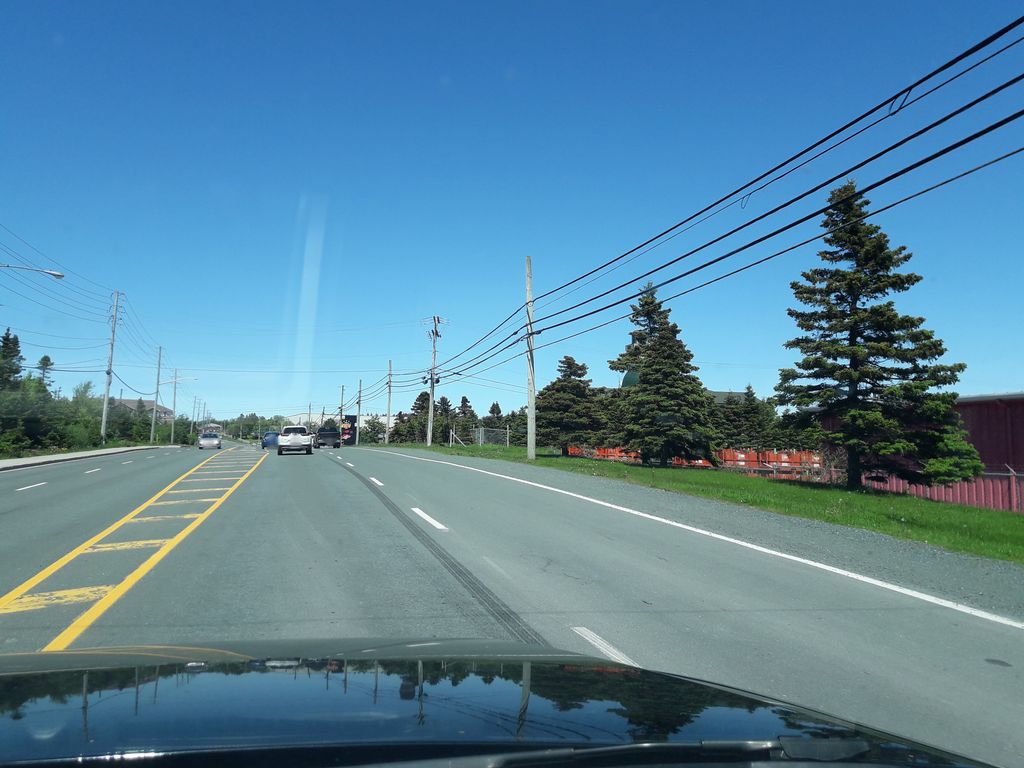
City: st_johns